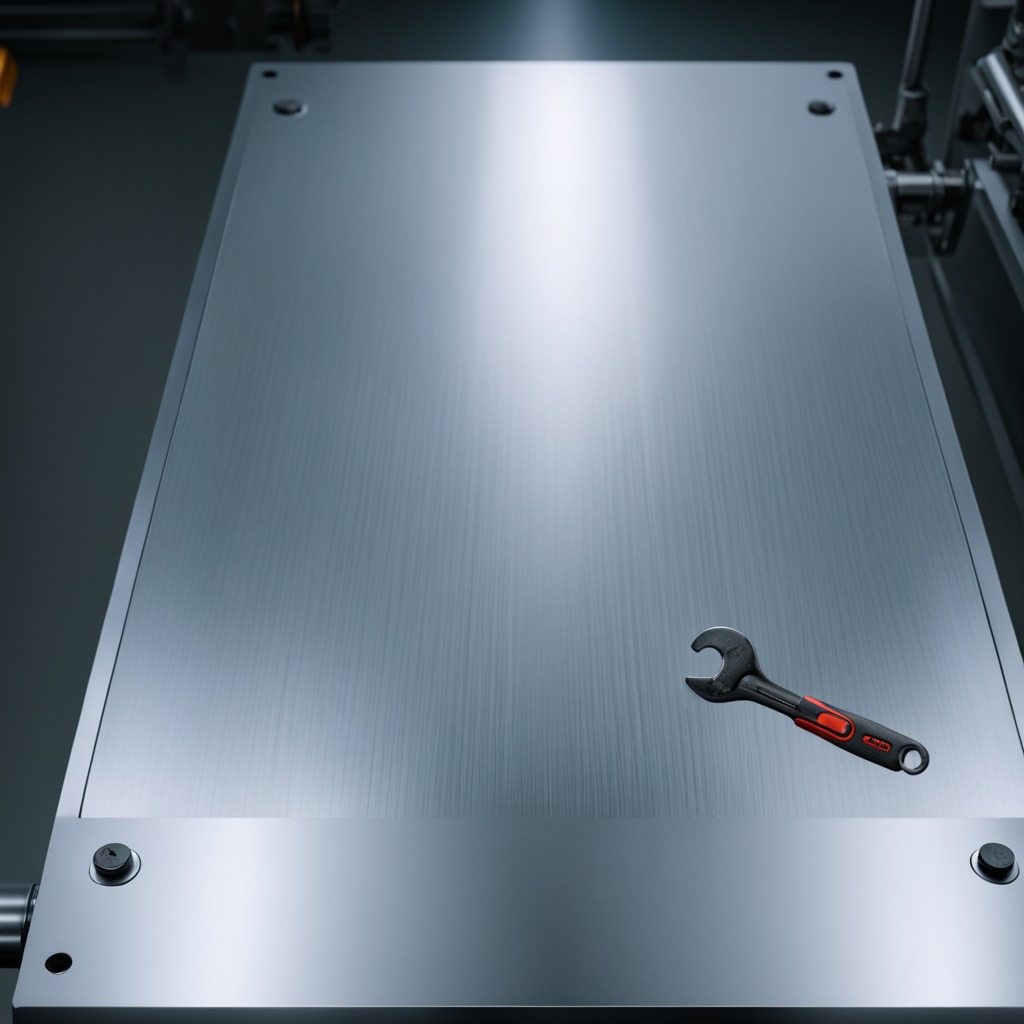
An wrench is lying on a metal table in a machine shop under fluorescent lights.